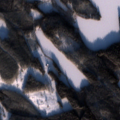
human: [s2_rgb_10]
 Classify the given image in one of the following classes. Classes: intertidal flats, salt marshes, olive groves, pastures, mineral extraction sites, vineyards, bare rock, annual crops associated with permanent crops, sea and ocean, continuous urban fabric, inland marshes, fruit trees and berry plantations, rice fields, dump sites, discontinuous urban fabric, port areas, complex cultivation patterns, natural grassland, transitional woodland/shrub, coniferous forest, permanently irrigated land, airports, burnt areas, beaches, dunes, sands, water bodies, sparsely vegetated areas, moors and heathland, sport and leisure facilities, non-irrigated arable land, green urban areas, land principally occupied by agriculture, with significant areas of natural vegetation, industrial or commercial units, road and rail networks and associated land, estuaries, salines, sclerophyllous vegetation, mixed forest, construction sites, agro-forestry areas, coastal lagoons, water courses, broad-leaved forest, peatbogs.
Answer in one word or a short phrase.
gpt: coniferous forest, mixed forest, water bodies